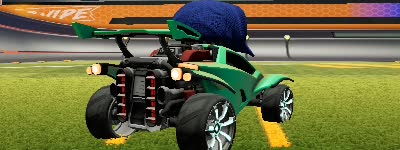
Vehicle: octane